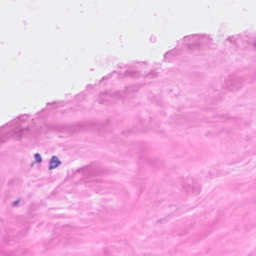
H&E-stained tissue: Breast